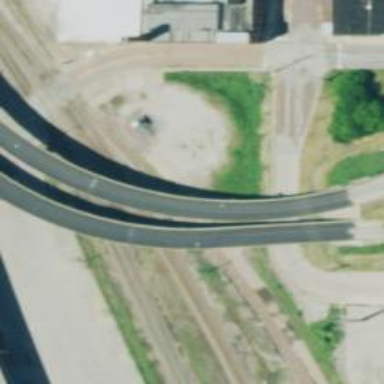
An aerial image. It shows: Viaduct bridge on motorway link.